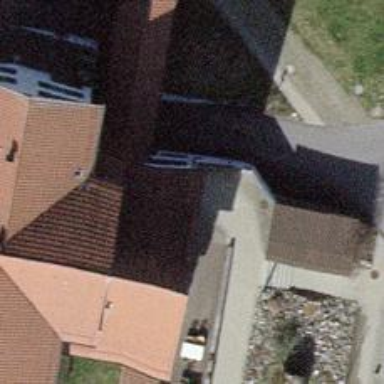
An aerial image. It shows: Cafe.